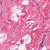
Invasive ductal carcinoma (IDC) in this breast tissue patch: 0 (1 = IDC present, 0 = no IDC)